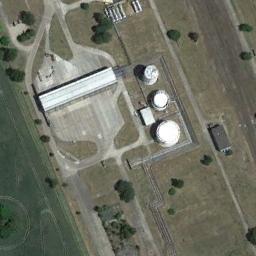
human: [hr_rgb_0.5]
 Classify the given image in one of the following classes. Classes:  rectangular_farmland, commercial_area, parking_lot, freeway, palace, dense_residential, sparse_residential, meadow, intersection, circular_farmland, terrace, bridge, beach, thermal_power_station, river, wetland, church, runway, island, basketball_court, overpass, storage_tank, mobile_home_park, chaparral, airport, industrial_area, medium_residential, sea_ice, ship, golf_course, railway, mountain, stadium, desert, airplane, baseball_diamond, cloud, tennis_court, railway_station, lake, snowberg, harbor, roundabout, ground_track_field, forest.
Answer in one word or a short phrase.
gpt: storage_tank